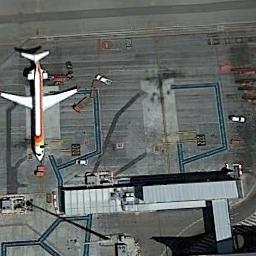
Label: airplane